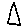
Label: triangle